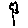
Label: flower